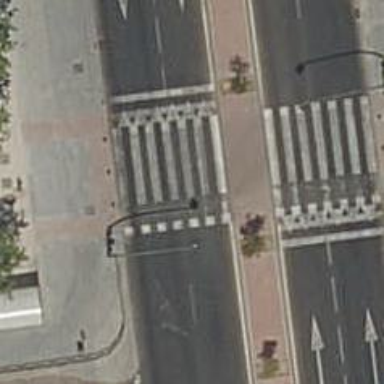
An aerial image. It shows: Kerb serving as barrier.